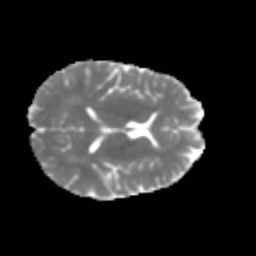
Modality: MD
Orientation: axial
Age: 29
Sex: male
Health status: healthy